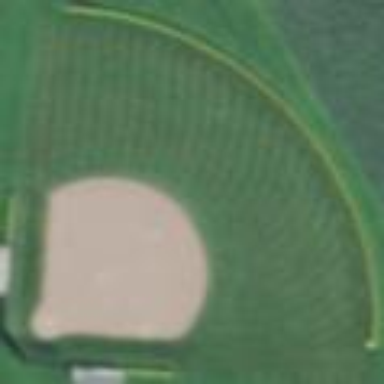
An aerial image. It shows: Softball pitch for leisure sports.